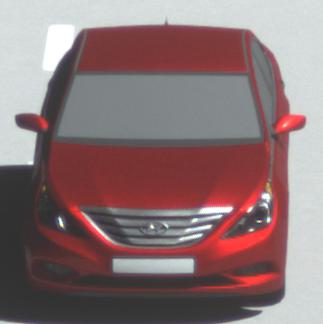
Make: Hyundai
Model: Sonata
Detailed model: Gen. 6 YF
Model produced from: 2009
Model produced until: 2016
Doors: 4
Color: red
Road condition: dry road
Daytime: midday
Contrast: high contrast